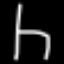
Label: chair